【题型】选择题　【知识点】立体几何　【难度】easy
变式 1-2. 有两个棱长均为 1 的正四棱锥，底面中心分别为 \(P\)、\(Q\)，另有一个棱长为 1 的正四面体，现将两个正四棱锥的各一个三角形侧面与正四面体的两个面完全贴合，拼接成一个新的几何体。对于所有的拼接方式，线段 \(PQ\) 的长度所组成的集合中，共有（ ）个元素
\noindent
A. 1 \quad B. 3 \quad C. 5 \quad D. 7
【解答】
\noindent
【答案】A
\noindent
【分析】根据正四棱锥的结构特征分析可知 \(\angle APB = \angle APS = \angle BPS = \frac{\pi}{2}\)，利用补形法，将四面体补成正方体，分析点 \(Q\) 的可能位置，即可得结果。
\noindent
【详解】如图所示：

\noindent
在正四棱锥 \(S-ABCD\) 中，\(SA = AB = 1\)，
\noindent
则 \(PA = \frac{1}{2}AC = \frac{\sqrt{2}}{2}\)，\(PS = \sqrt{SA^2 - PA^2} = \frac{\sqrt{2}}{2}\)，
\noindent
即 \(\triangle PAB, \triangle PSA, \triangle PSB\) 全等，则 \(\angle APB = \angle APS = \angle BPS = \frac{\pi}{2}\)，
\noindent
将四面体补成正方体，如图所示：

\noindent
可知点 \(Q\) 的可能位置为 \(Q_1, Q_2, Q_3\)，且 \(PQ_1 = PQ_2 = PQ_3 = 1\)，
\noindent
所以线段 \(PQ\) 长度的集合有 \(\boldsymbol{1}\) 个元素。
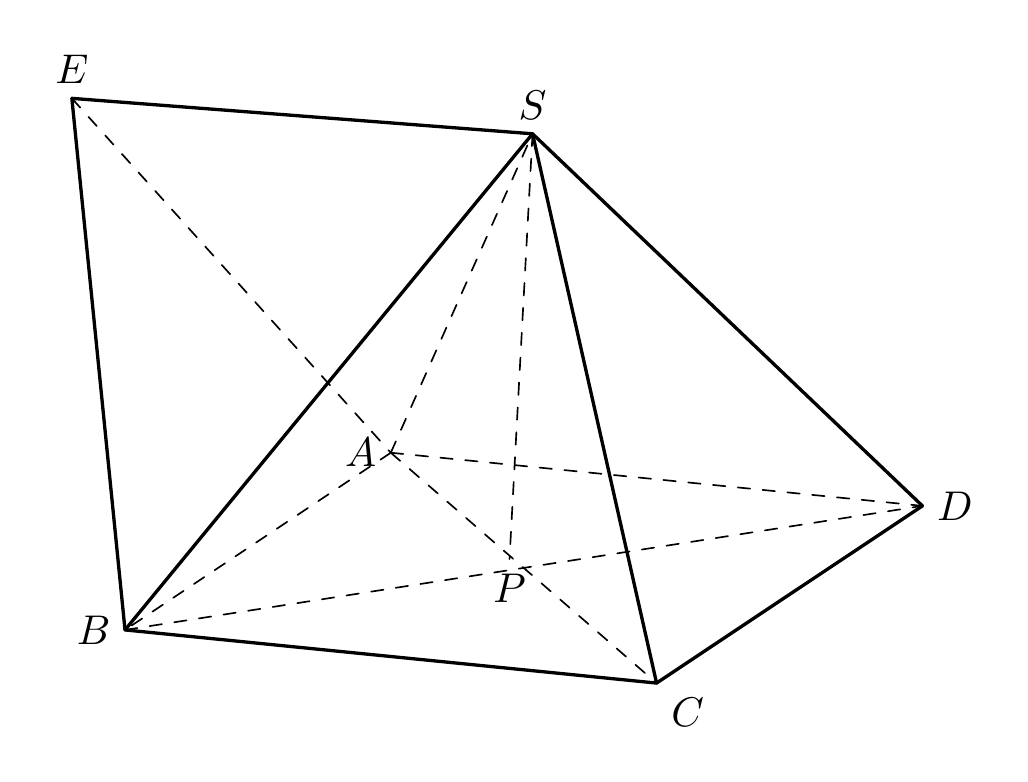
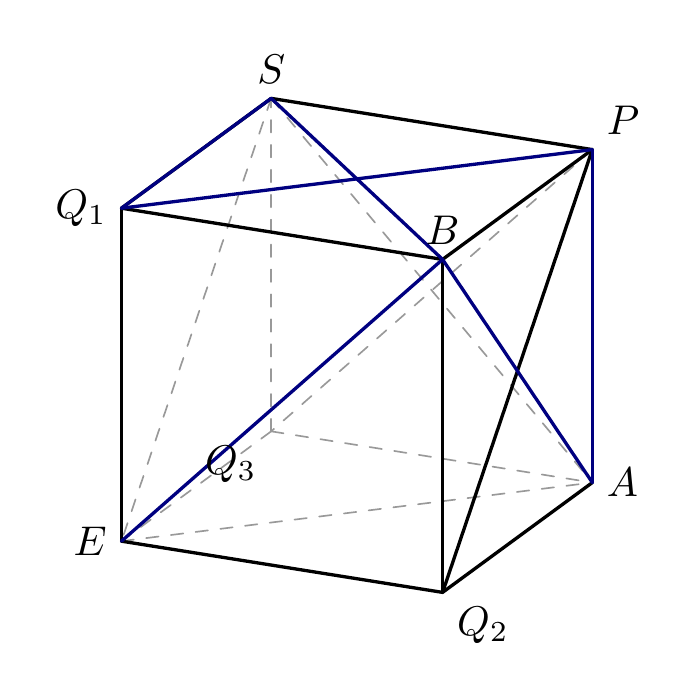